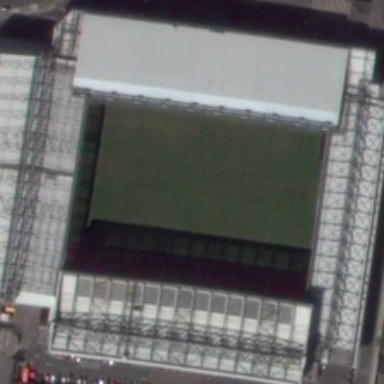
Some cars are near a stadium .